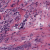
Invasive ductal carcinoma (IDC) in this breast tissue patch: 1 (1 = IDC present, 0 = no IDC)